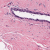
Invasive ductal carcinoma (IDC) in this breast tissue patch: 0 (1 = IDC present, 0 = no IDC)